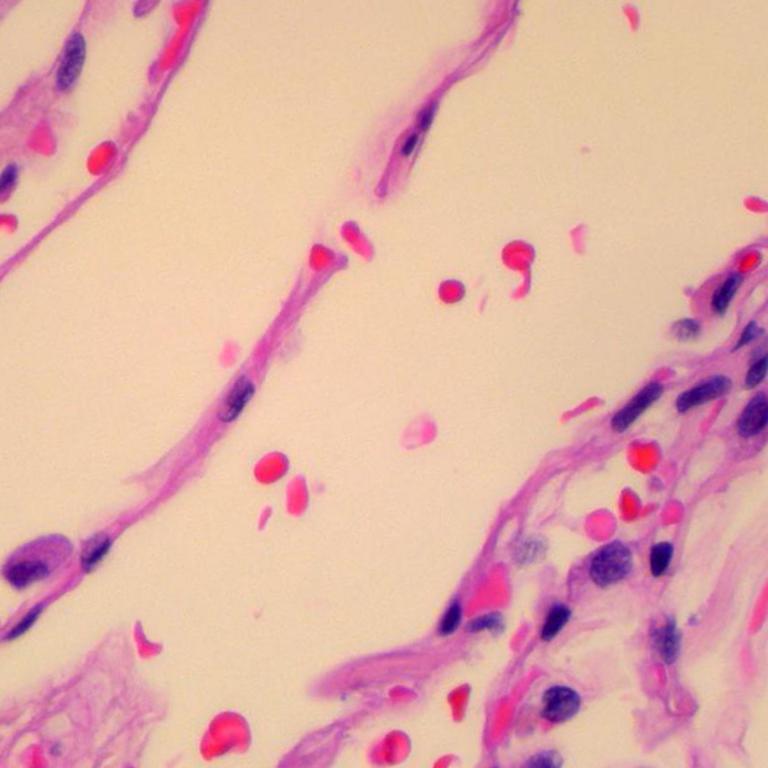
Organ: lung
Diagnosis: benign